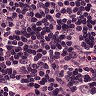
Metastatic tissue present: yes